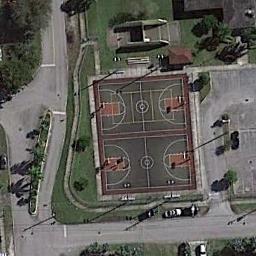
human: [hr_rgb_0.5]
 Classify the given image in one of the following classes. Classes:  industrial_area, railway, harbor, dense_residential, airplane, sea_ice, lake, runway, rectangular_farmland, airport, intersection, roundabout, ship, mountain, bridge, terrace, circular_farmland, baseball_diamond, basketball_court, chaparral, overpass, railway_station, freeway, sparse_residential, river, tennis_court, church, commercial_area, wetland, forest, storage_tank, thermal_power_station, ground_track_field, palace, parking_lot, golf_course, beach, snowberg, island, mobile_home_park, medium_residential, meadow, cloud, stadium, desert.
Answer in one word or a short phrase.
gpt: basketball_court